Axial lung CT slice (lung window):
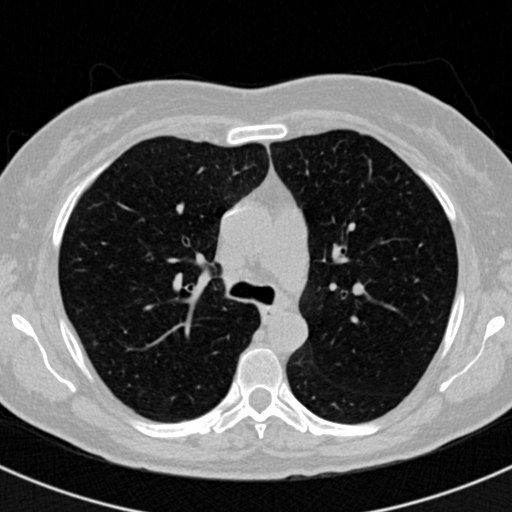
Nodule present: no